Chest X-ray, AP view. Patient: 75 years old, sex F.
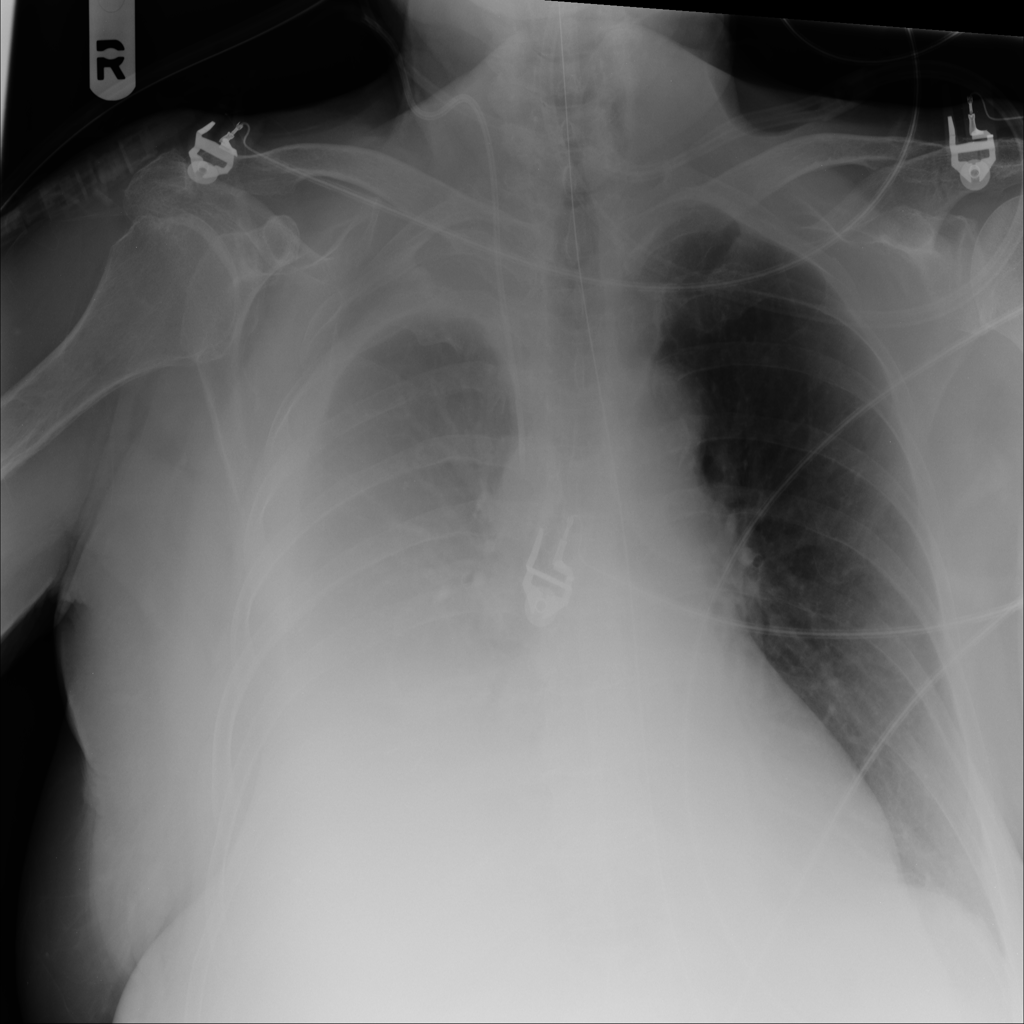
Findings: Effusion